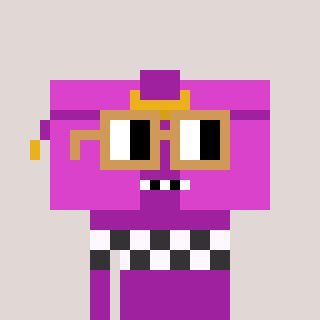
a pixel art character with square brown glasses, a clutch-shaped head and a magenta-colored body on a warm background